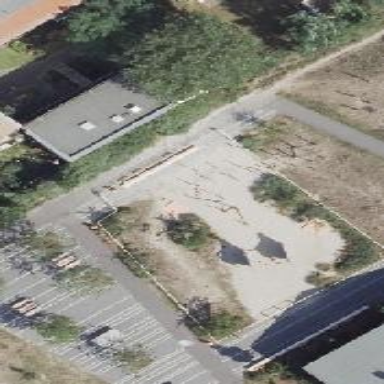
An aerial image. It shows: Playground area for leisure activities on the land.